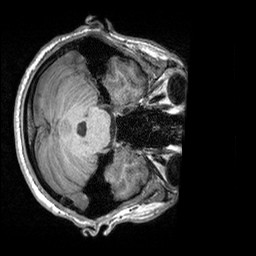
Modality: T1w
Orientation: axial
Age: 26
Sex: male
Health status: healthy
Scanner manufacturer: siemens
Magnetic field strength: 3 T
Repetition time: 2.3 s
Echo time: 0.00303 s